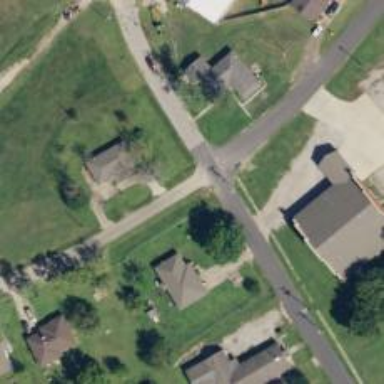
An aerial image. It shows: Residential road.